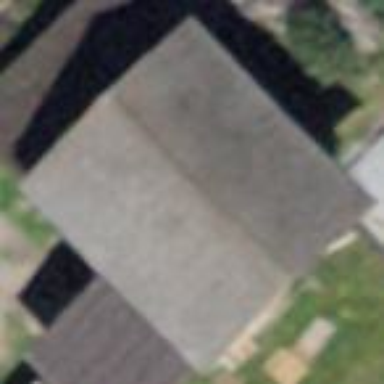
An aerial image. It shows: Building with tiled roof.